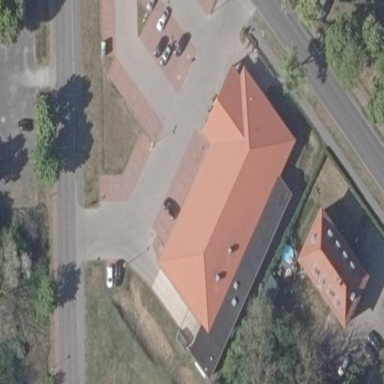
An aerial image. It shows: Supermarket building.